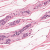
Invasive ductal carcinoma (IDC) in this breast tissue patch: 0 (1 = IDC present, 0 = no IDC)